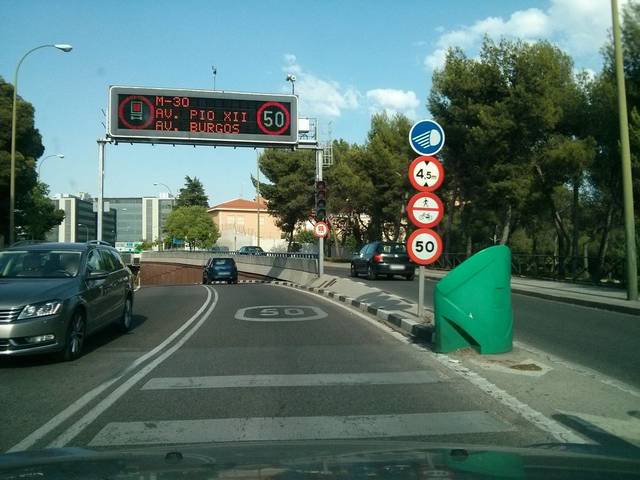
Region: Spain
Coordinates: 40.474, -3.691